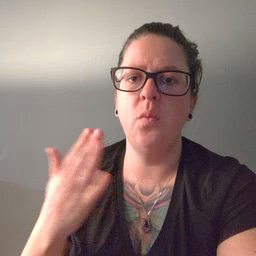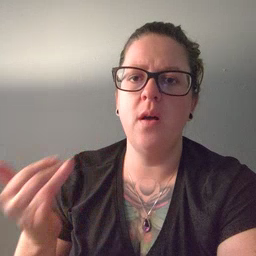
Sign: why